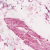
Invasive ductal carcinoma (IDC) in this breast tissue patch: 0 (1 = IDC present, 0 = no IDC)